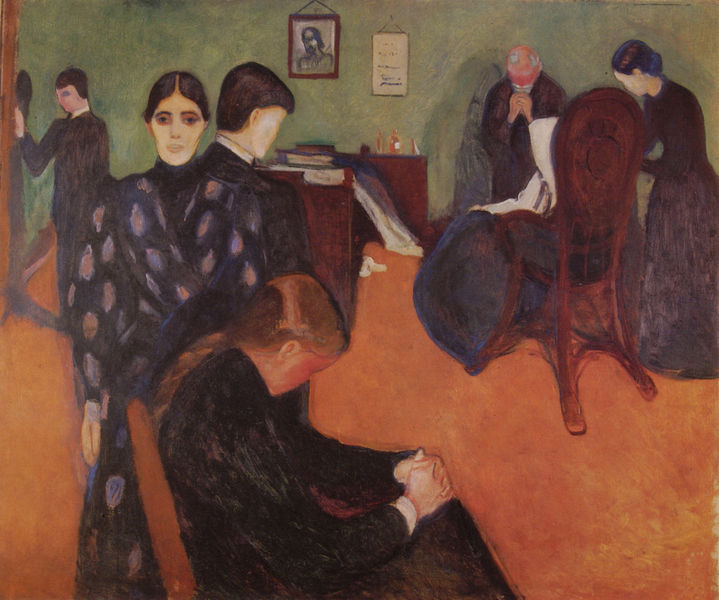
Titel: Der Tod im Krankenzimmer
Künstler: Edvard Munch
Standort: Oslo
Institution: Munch-Museet
Schlagwörter: blau, gemälde, gruppe, mann, schatten, weiß, frauen, grün, menschen, mädchen, ocker, sitzen, braun, frau, frisur, frisuren, haar, kleid, kleider, licht, männer, orange, schwarz, stuhl, stühle, blick, rot, tuch, beige, expressionismus, muster, rock, anzug, bart, gesichter, wand, augen, falten, gesicht, kragen, rahmen, tod, trauer, bild, hände, spiegel, boden, haare, interieur, tücher, familie, scheitel, taille, bilder, bücher, schreibtisch, farben, leere, lila, violett, stille, blue, chair, hat, men, people, red, white, women, black, bun, carpet, chairs, dress, dresses, green, hair, interior, munch, painting, portrait, seated, sitting, steif, symbolism, table, wall, woman, zopf, glatze, starr, bed, bett, mirror, oil painting, picture, pictures, kerzen, brown, floor, punkte, greis, buch, abschied, nonne, arzt, beten, gebet, medizin, edvard munch, profile, begräbnis, christus, krankheit, man, death, flat, urkunde, look, kranke, purple, shadow, old man, draht, desk, faces, gesichtslos, dead, door, blush, prayer, bald, bent, doctor, mourning, beisetzung, aufhänger, pray, symbolist, praying, bangen, blonde, arznei, diplom, dying, mourn, crying, braid, last rites, madness, sick, sickness, woman sitting